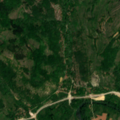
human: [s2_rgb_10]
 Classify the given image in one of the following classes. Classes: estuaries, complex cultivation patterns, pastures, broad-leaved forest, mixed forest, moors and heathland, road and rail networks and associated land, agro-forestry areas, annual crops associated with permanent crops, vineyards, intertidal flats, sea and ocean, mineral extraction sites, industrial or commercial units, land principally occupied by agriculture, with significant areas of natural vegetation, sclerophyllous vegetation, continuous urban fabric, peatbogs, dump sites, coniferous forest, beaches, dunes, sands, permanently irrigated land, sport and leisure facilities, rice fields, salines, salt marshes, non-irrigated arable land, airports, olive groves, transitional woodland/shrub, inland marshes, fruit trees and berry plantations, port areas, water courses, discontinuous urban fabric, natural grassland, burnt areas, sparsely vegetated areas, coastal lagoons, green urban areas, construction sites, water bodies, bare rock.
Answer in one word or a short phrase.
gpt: non-irrigated arable land, land principally occupied by agriculture, with significant areas of natural vegetation, broad-leaved forest, transitional woodland/shrub